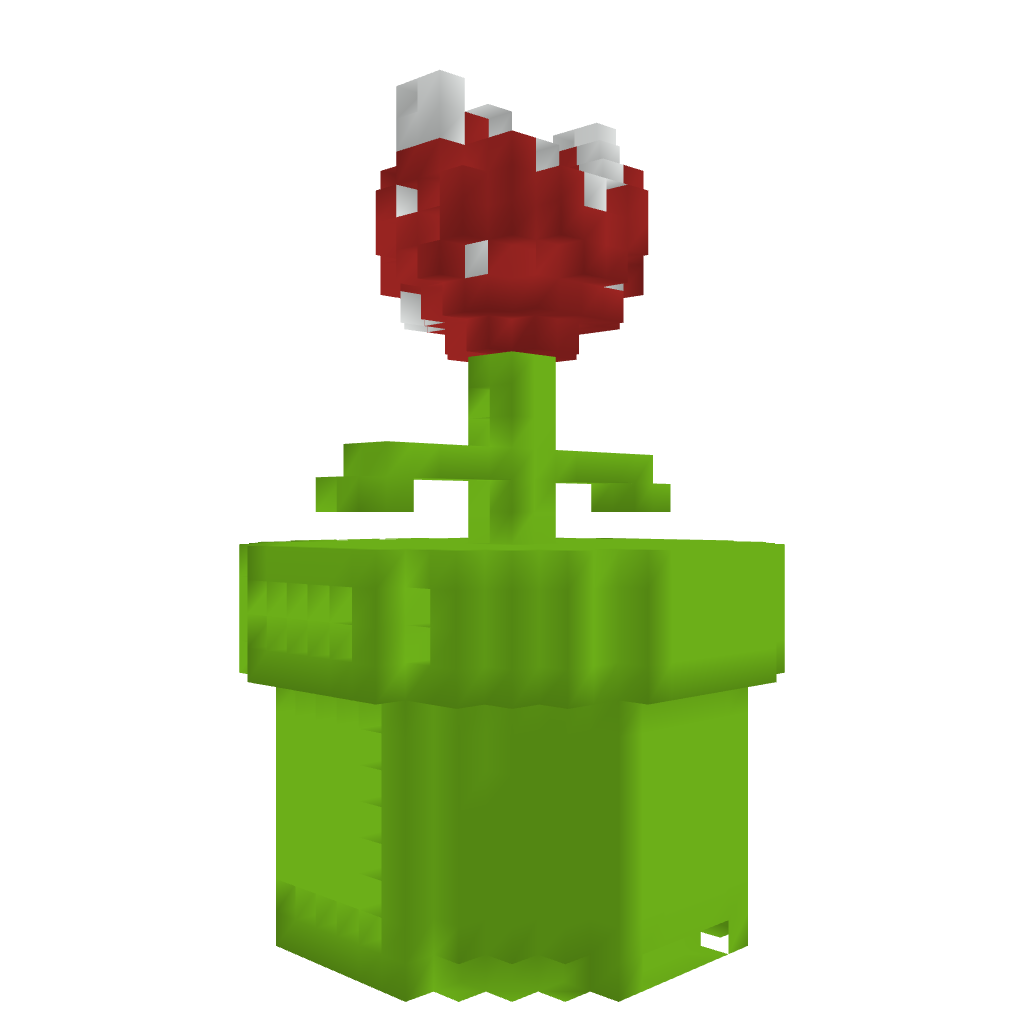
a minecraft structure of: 3d mariopipe _pharna plant